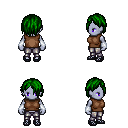
a pixel art fantasy rpg character, female body template, dark elf, purple skin, brown sleeveless shirt, metal pants, green bangs hairstyle, white cloth bracers, ghillies, four views (front, back, left, right), 2x2 character sprite sheet, small pixel art, hard edges, no anti-aliasing